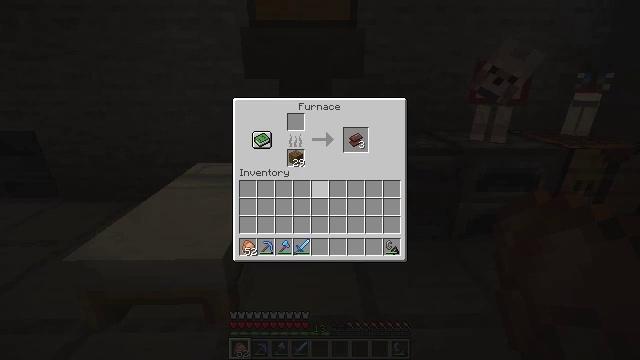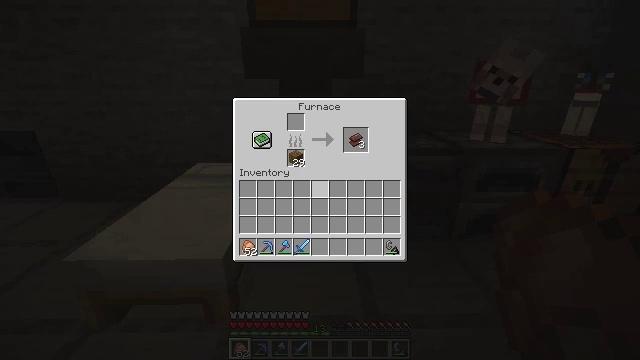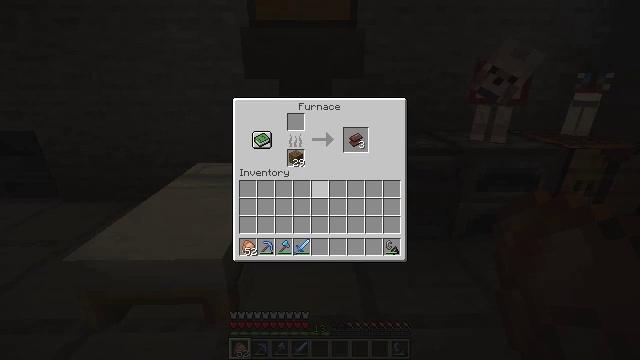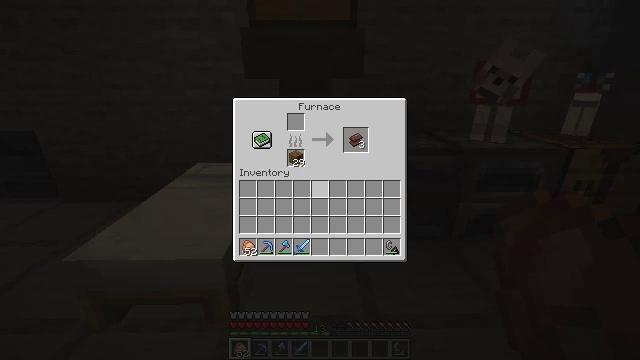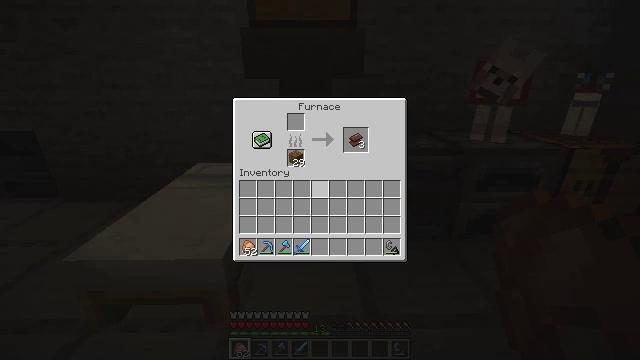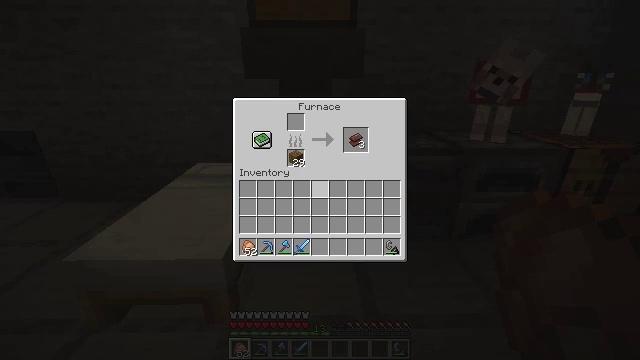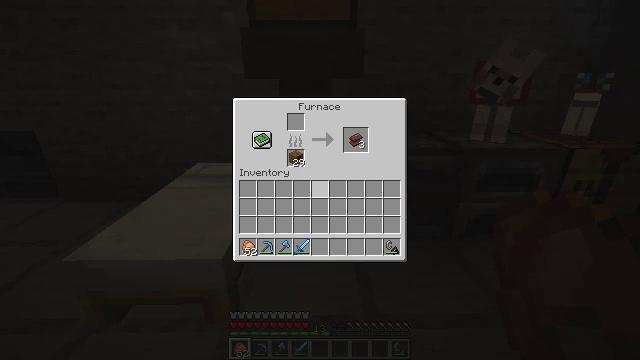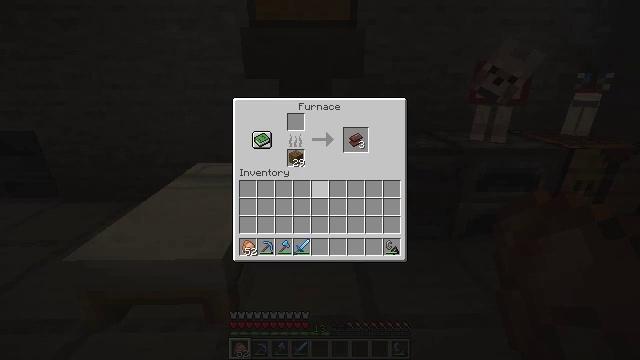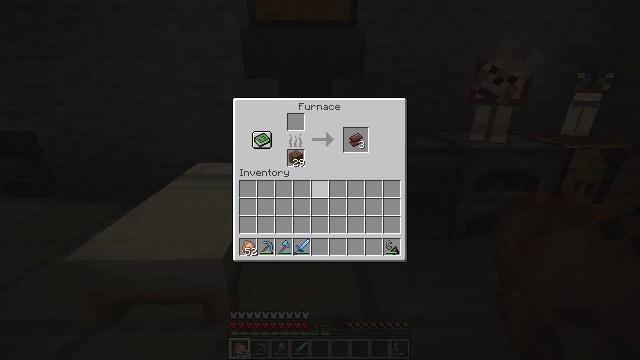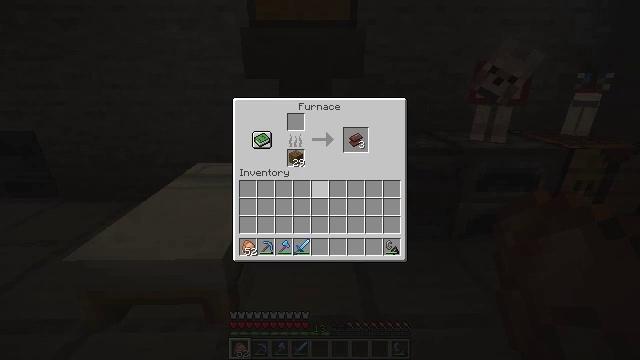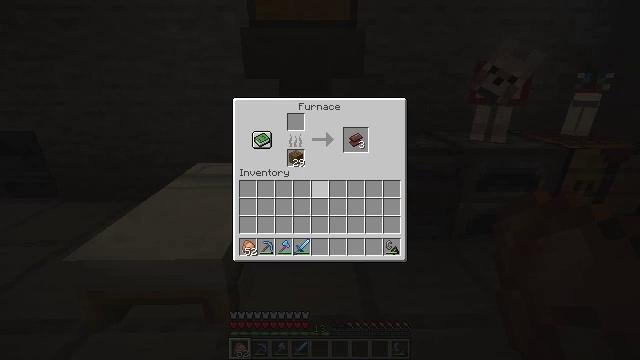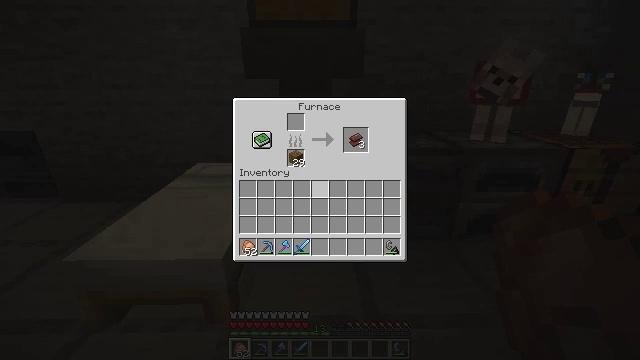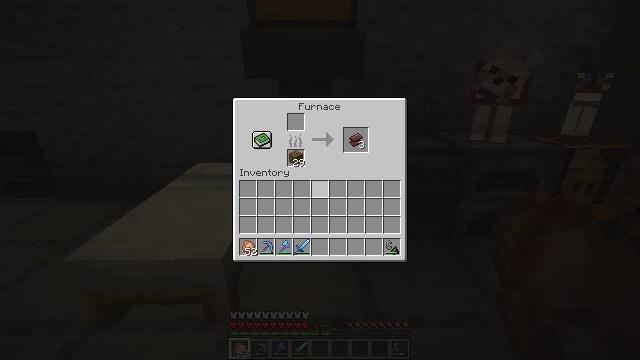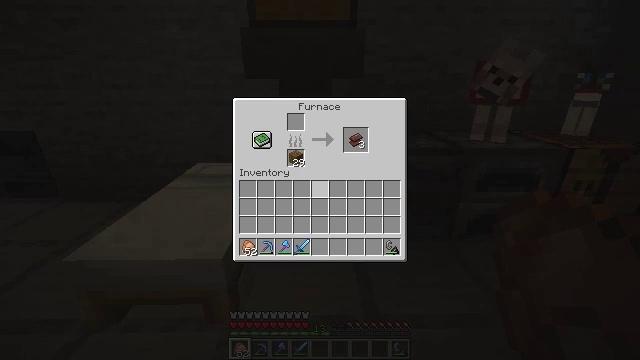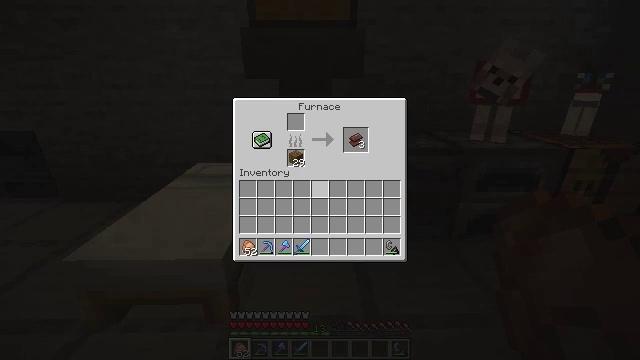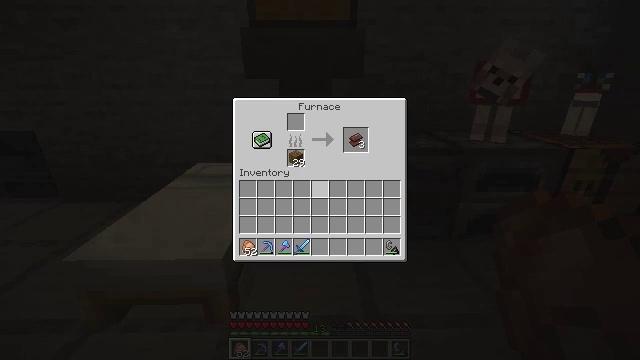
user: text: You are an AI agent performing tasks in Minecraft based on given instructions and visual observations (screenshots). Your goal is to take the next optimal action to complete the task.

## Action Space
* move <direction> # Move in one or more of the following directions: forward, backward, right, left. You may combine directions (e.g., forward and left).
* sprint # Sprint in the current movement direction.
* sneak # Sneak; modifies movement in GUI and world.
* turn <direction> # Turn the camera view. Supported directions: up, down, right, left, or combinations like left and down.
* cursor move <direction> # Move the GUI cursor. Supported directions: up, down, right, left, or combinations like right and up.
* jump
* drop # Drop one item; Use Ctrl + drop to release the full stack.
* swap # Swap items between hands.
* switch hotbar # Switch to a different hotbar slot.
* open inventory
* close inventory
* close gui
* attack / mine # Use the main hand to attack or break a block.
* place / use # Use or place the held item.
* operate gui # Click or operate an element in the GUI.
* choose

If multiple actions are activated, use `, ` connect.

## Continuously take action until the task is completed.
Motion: motion action
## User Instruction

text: Gain netherite scrap by cooking ancient debris in the furnace.
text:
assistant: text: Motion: no_op
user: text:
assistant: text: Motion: no_op
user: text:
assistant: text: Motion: no_op
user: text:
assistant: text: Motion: no_op
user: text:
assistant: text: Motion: no_op
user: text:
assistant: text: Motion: no_op
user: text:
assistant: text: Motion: no_op
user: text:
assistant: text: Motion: no_op
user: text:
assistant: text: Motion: no_op
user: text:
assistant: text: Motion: no_op
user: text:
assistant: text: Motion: no_op
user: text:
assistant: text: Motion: no_op
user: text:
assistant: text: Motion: no_op
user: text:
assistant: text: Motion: no_op
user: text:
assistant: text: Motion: no_op
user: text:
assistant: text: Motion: no_op
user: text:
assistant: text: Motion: no_op
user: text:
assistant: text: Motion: no_op
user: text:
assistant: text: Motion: no_op
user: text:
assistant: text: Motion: no_op
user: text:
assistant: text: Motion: no_op
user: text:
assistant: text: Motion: no_op
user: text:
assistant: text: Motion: no_op
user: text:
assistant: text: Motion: no_op
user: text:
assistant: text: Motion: no_op
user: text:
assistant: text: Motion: no_op
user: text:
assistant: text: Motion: no_op
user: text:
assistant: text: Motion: no_op
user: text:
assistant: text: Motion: no_op
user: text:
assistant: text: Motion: no_op